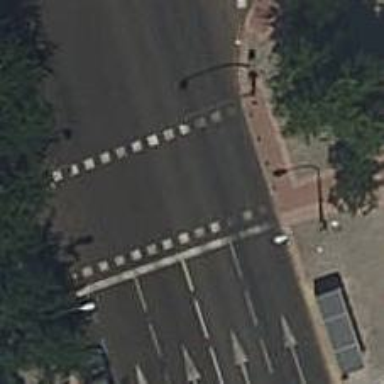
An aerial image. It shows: Crossing with traffic signals.